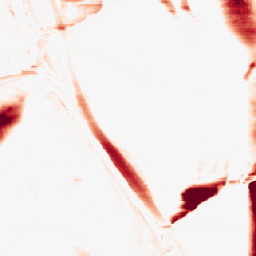
Category: morphological
Decomposition family: morphological_rect
Decomposition parameters: operation: opening
width: 50
height: 3
Upsampling method: area
Upsampling parameters: scale: 4
Upsampling scale: 4